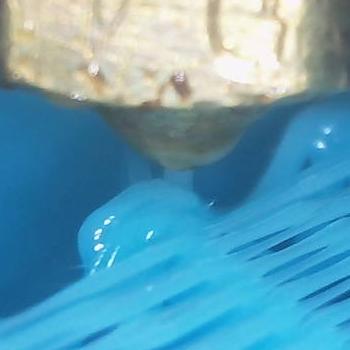
Flow rate: 238%